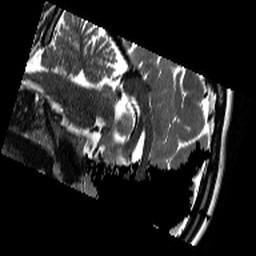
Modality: T2w
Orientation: sagittal